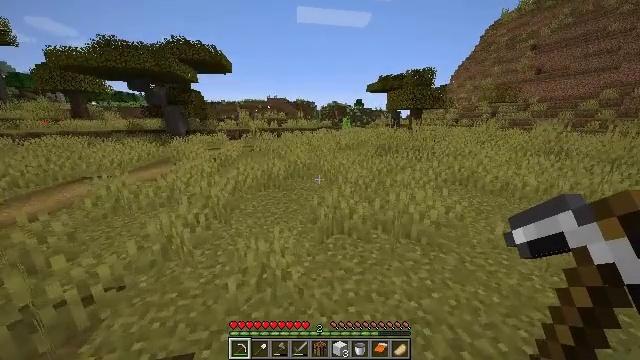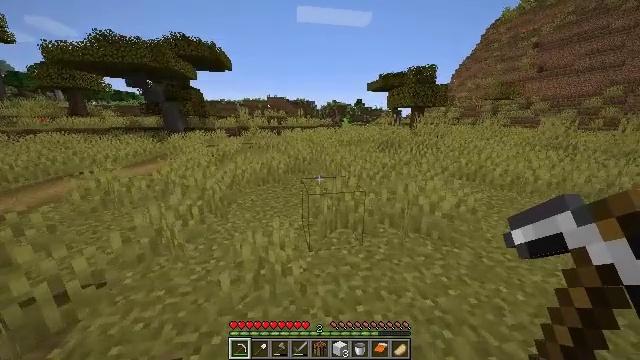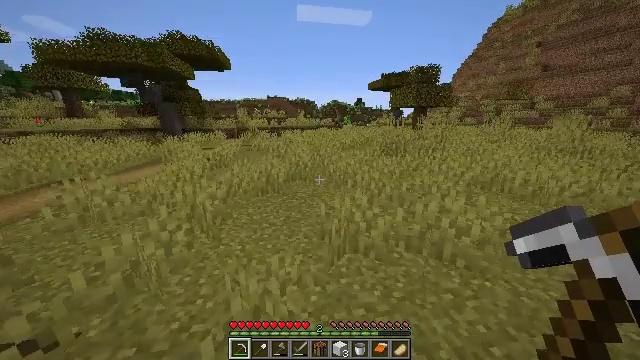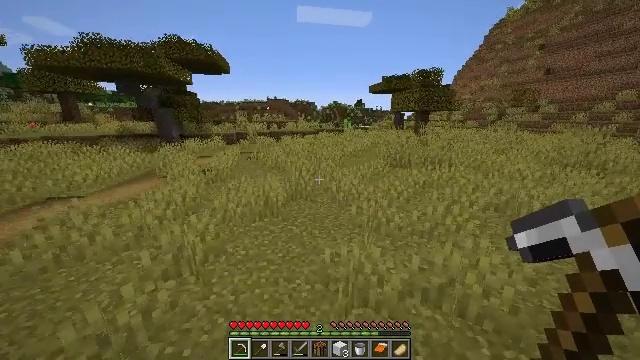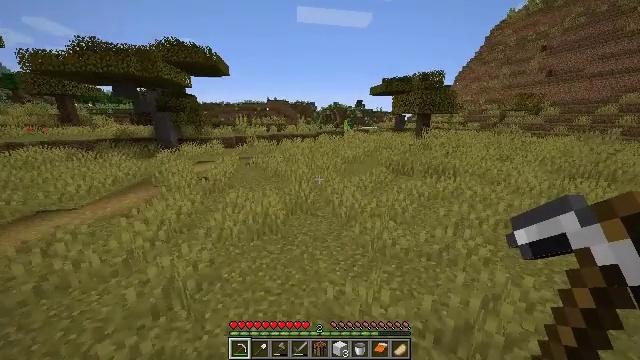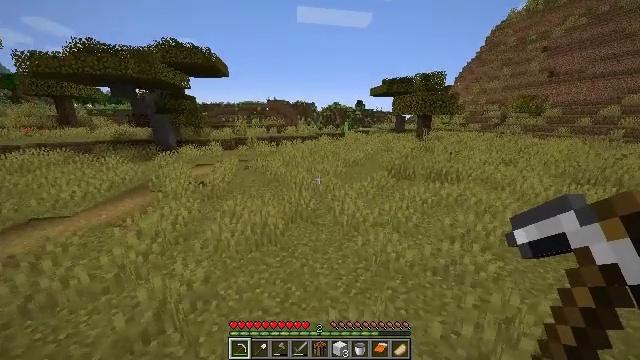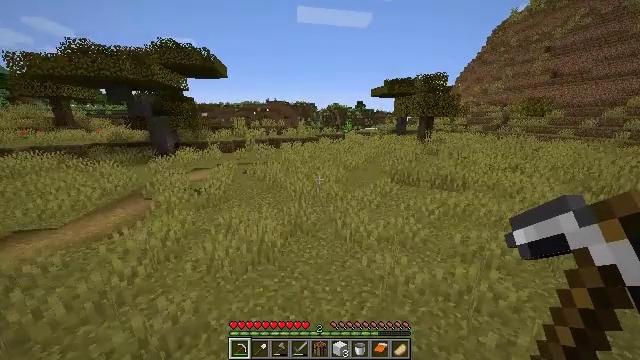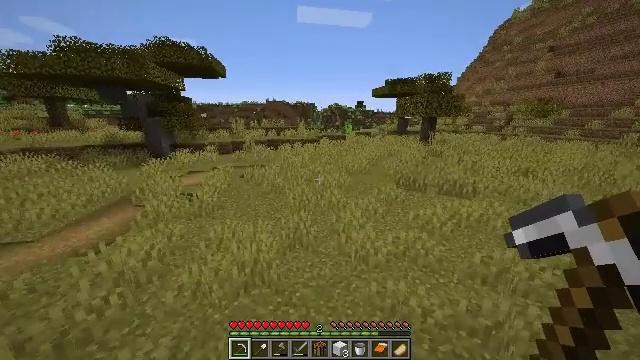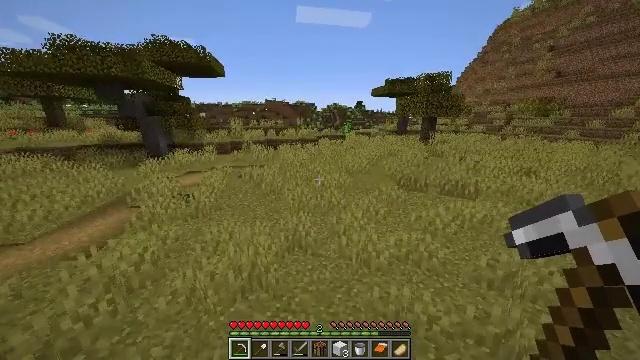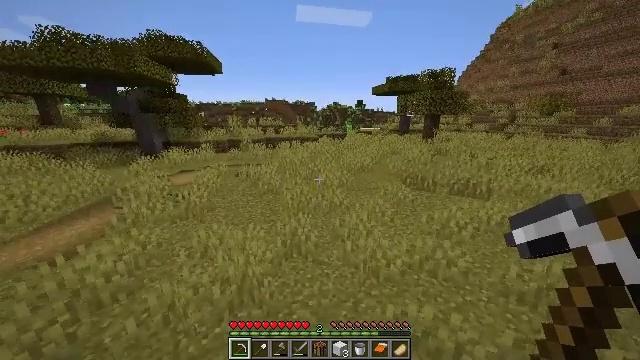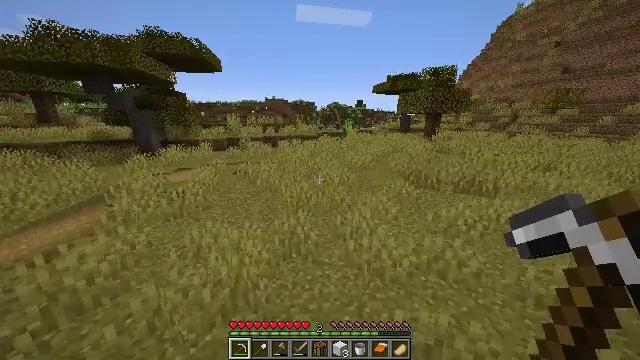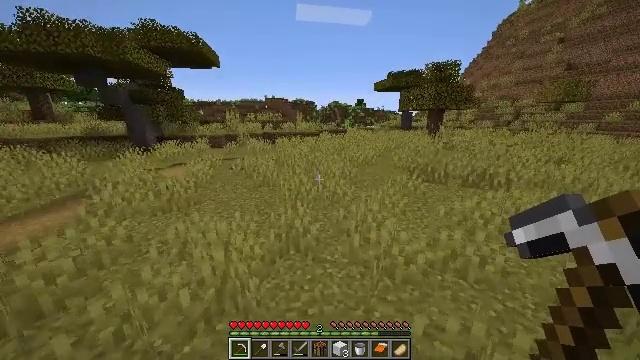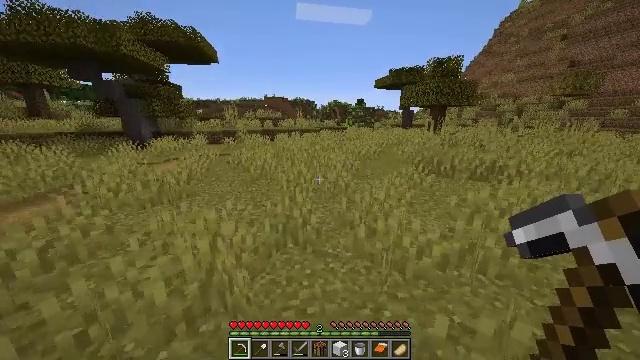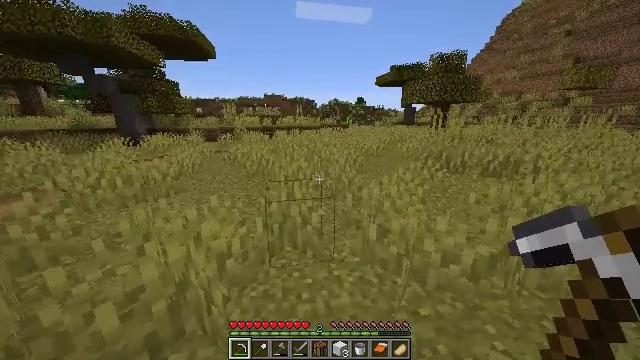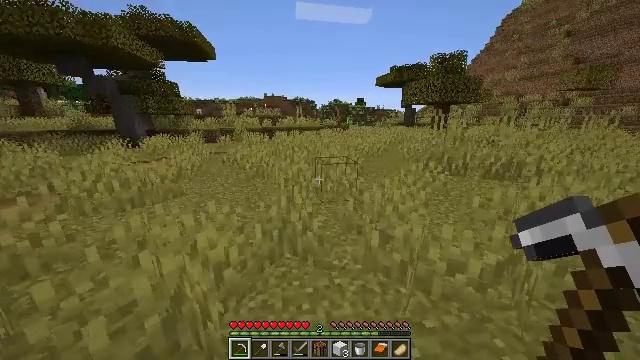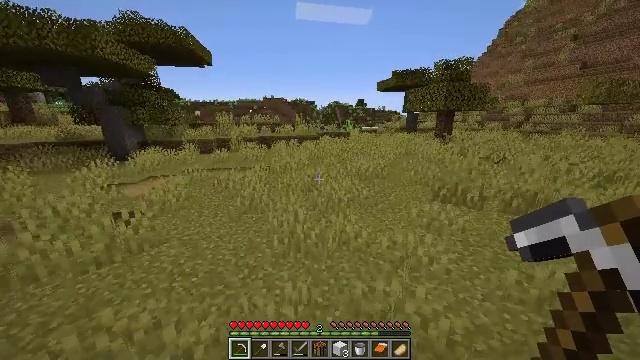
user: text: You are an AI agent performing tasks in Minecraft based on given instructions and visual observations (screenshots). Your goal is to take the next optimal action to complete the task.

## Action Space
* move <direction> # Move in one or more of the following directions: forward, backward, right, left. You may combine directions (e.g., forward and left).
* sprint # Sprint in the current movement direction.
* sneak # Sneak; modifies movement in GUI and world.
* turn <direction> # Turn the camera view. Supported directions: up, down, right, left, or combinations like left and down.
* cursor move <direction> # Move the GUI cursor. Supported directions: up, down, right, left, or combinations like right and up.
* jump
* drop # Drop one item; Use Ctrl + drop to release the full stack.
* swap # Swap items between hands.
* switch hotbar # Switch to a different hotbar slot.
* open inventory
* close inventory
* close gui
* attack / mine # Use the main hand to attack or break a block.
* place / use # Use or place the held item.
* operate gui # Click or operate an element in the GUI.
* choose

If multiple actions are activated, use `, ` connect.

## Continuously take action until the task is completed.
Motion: motion action
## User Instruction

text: Mine the grass in the plains.
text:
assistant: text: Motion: move forward, sprint, jump
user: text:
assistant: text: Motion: move forward, sprint, jump
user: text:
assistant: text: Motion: move forward, sprint, jump
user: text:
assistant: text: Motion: move forward, sprint, jump
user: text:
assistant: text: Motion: move forward, sprint, jump
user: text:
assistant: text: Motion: move forward, sprint, jump
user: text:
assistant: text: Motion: move forward, sprint, jump
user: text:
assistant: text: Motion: move forward, sprint, jump
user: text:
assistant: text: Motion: move forward, sprint, jump
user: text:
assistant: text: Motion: move forward, sprint, jump
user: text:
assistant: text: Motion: move forward, sprint, jump
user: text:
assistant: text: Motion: move forward, sprint, jump
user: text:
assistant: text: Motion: move forward, sprint, jump
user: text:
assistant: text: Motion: move forward, sprint, jump
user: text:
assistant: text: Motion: move forward, sprint, jump
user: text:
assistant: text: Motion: move forward, sprint, jump
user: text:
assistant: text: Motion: move forward, sprint, jump
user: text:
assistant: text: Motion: move forward, sprint, jump
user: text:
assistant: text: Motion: move forward, sprint, jump
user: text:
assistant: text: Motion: move forward, sprint, jump
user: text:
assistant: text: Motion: move forward, sprint, jump
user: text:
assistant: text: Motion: move forward, sprint, jump
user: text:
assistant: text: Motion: move forward, sprint, jump
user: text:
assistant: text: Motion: move forward, sprint, jump
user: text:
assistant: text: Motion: move forward, sprint, jump
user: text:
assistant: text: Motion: move forward, sprint, jump
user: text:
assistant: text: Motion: move forward, sprint, jump
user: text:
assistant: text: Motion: move forward, sprint, jump
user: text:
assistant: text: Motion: move forward, sprint, jump
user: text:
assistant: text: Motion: move forward, sprint, jump